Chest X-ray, PA view. Patient: 46 years old, sex F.
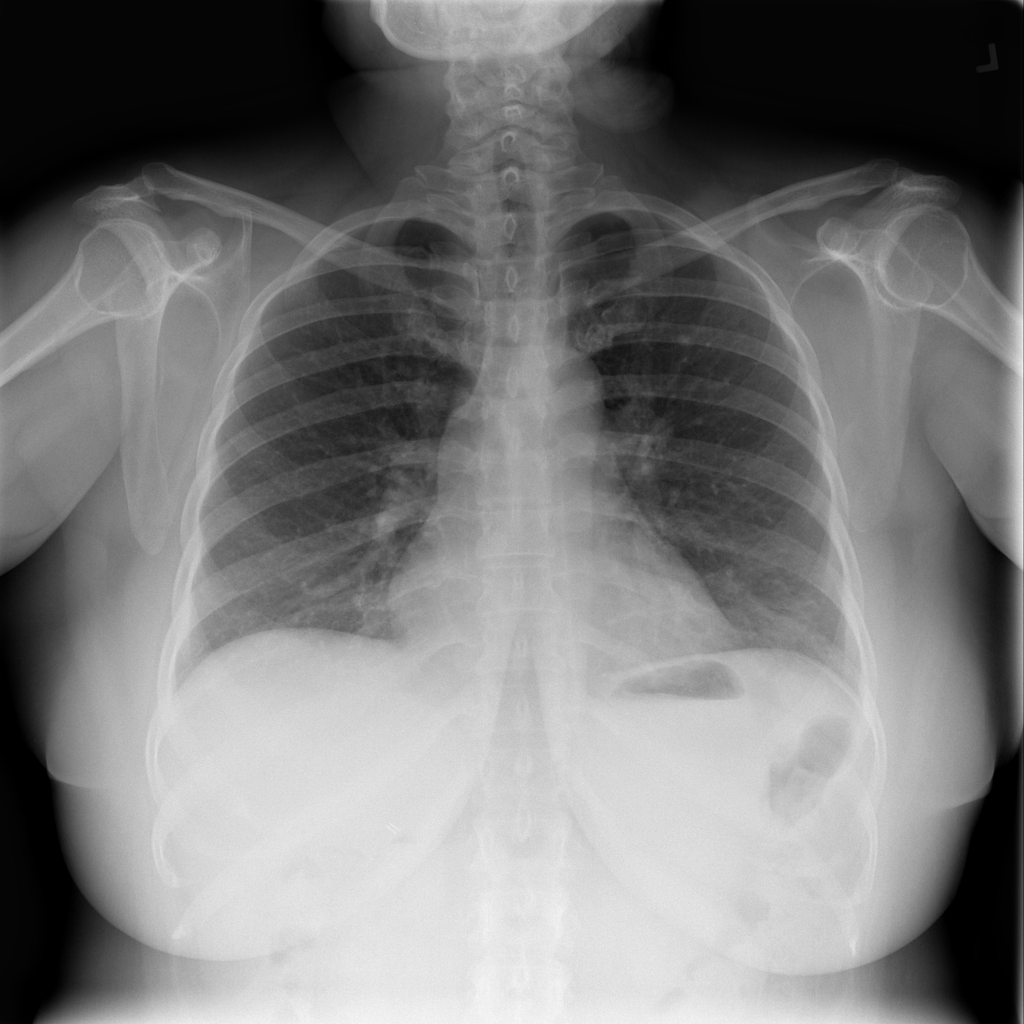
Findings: No Finding